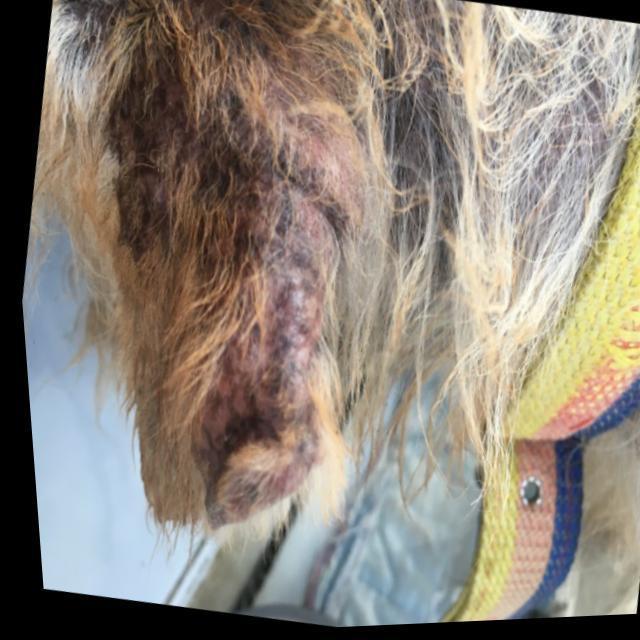
Canine demodicosis (Demodex mange) — caused by Demodex canis mites. Presents with alopecia, follicular papules, pustules, and comedones. Often localized on face and forelimbs.